Question: What does the site provide?
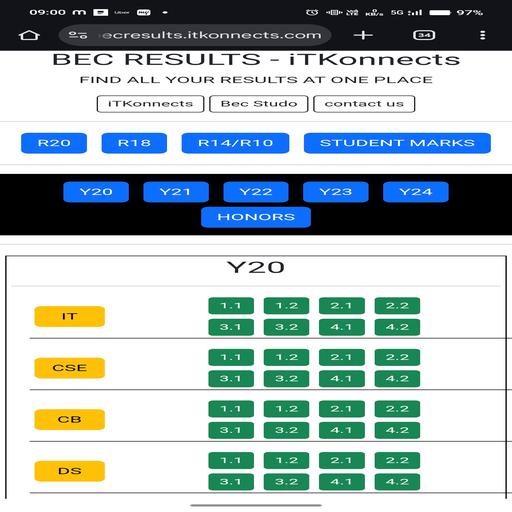
Answer: BEC RESULTS